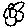
Label: flower